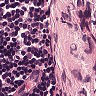
Metastatic tissue present: no